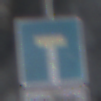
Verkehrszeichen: Sackgasse
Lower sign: HinweisGeaenderteVorfahrtVerkehrsfuehrungVerkehrsregelung3
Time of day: Midday
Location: Roofed (Special)
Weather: Overcast
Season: NotSpecified
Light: Natural